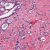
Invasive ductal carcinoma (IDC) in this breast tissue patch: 1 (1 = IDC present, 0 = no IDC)